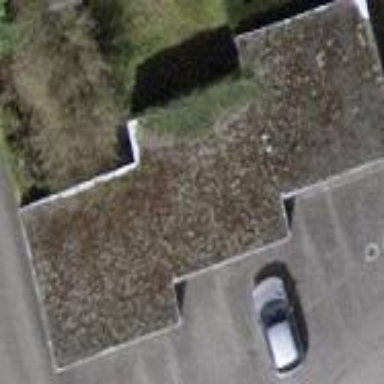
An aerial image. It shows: Group of garages.